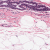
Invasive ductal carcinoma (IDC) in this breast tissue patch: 0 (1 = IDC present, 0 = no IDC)